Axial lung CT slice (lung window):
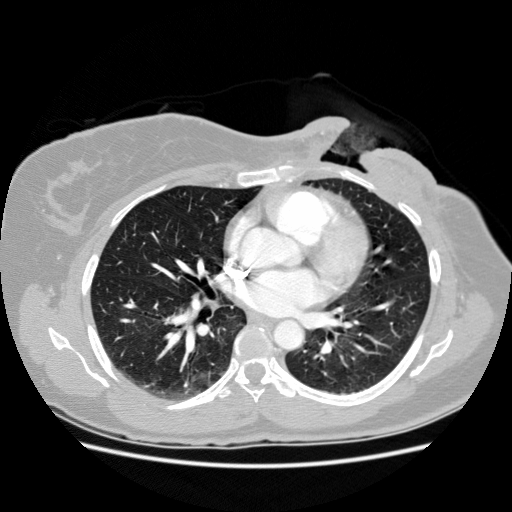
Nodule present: no